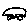
Label: car